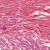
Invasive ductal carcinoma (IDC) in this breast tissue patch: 0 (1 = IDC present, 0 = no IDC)